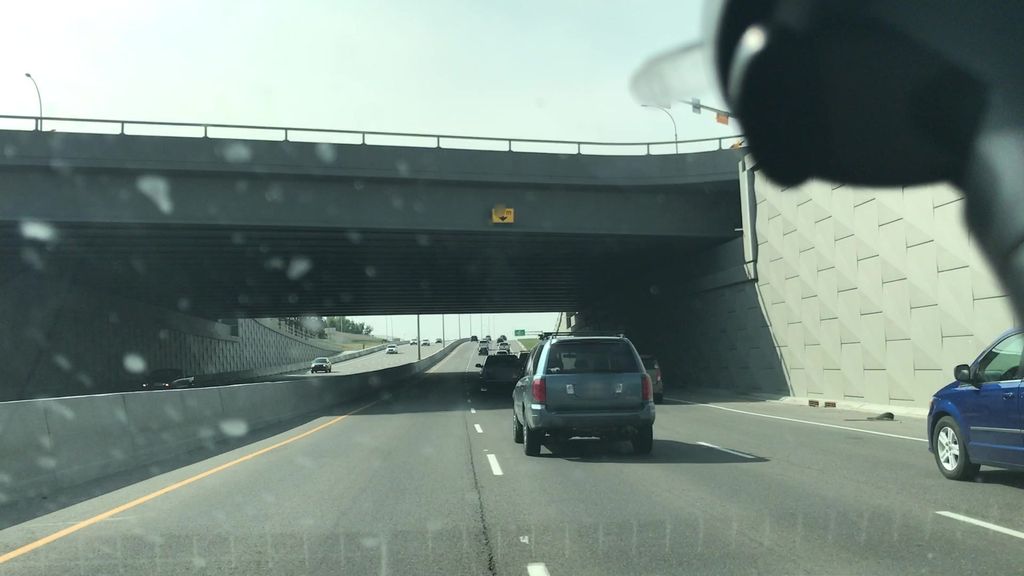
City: calgary